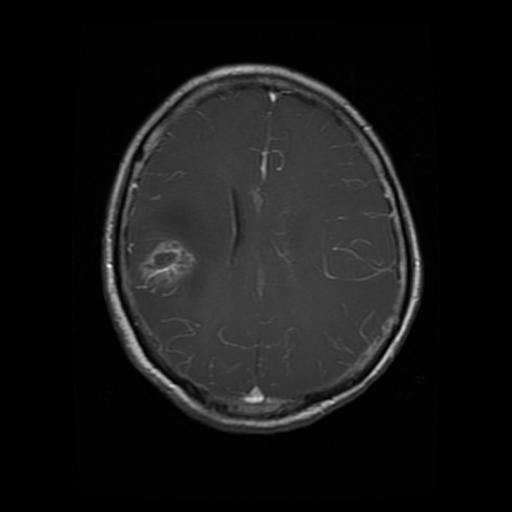
Label: glioma